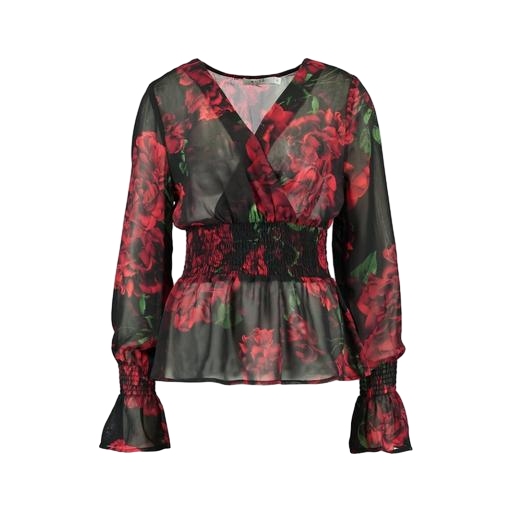
red women's floral georgette blouse, red floral-print top, red floral print peplum blouse, white background